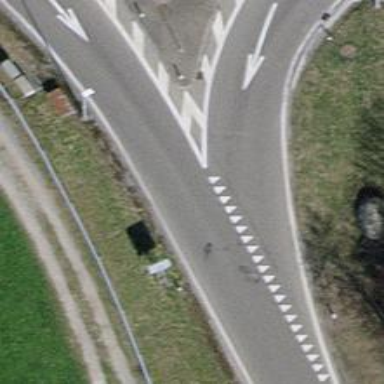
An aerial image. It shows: Road with "give way" sign.